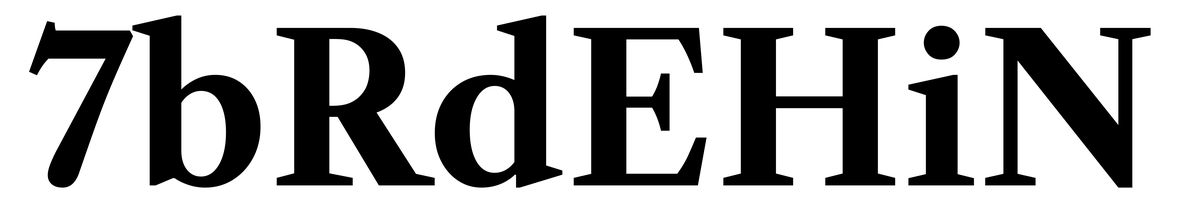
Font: LibreCaslonText_Bold